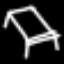
Label: bed